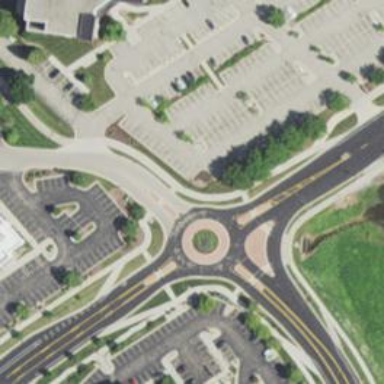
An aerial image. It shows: Roundabout at tertiary road junction.